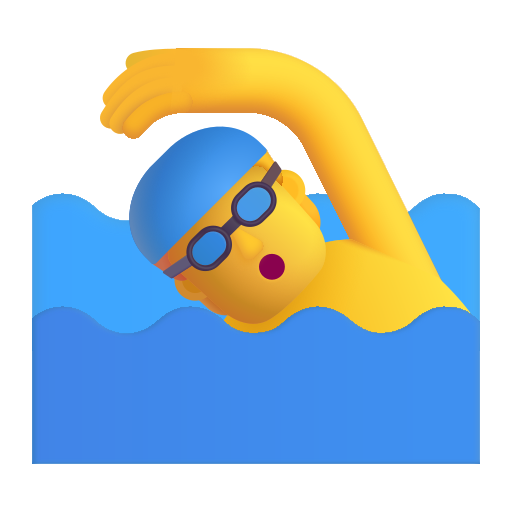
man swimming color default